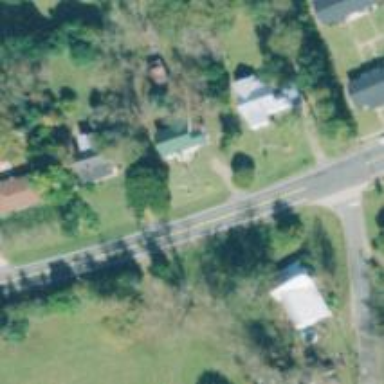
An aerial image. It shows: Secondary road.